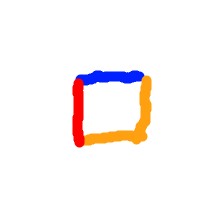
Shape: square